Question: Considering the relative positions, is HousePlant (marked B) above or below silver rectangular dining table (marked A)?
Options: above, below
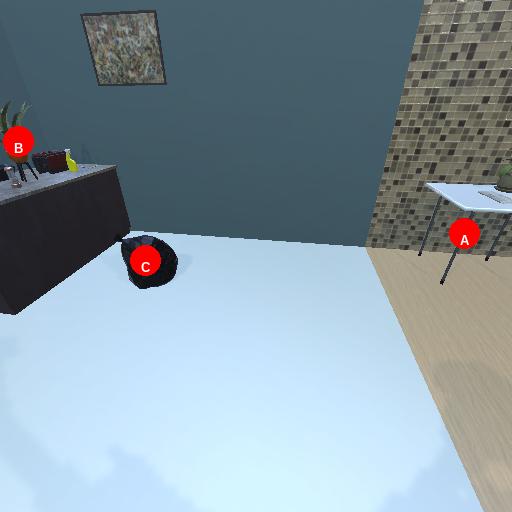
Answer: above